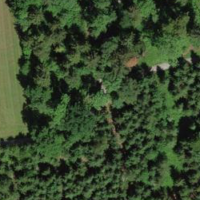
EUNIS habitat code: 44
Species observed at this site:
Trifolium repens